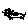
Label: cat